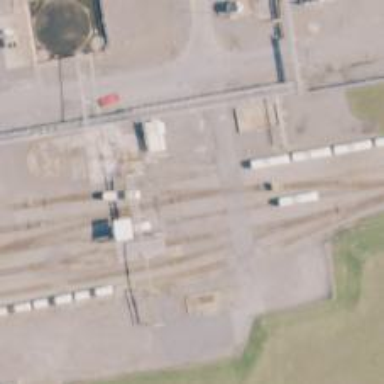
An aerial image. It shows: Rail spur service.